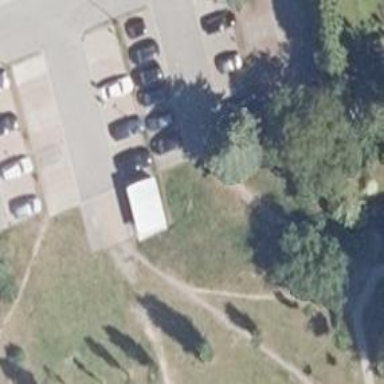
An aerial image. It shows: Dirt path.